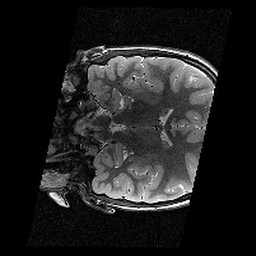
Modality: T2w
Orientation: coronal
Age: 12
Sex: female
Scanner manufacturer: siemens
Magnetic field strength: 3 T
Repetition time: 9.23 s
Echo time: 0.067 s